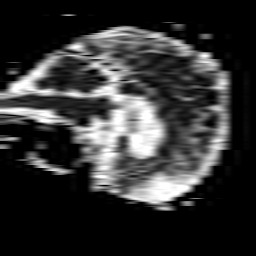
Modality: ADC
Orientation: sagittal
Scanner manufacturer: philips
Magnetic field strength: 1.5 T
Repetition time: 3.779 s
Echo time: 0.07039 s